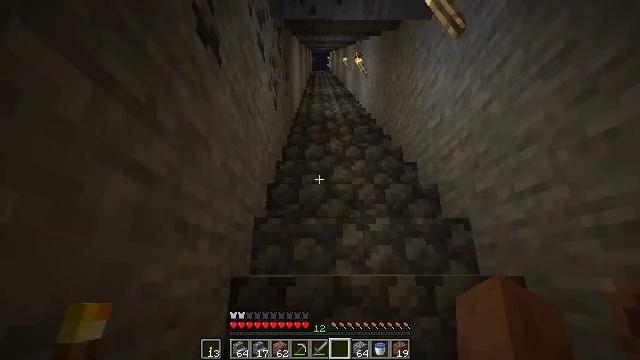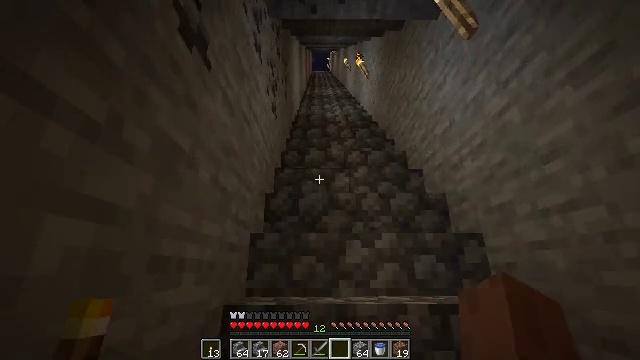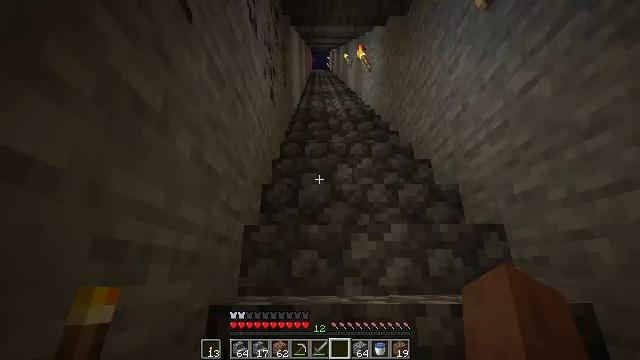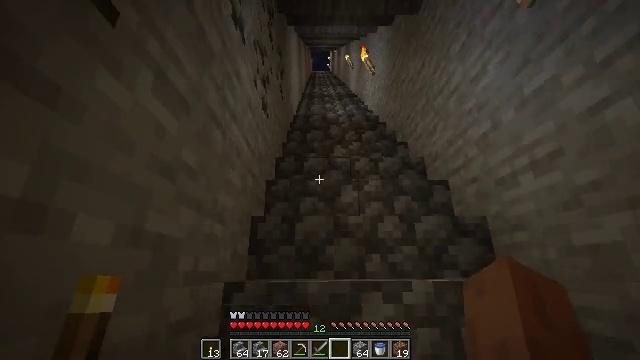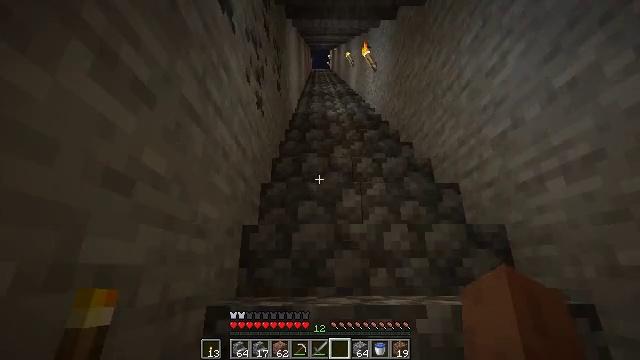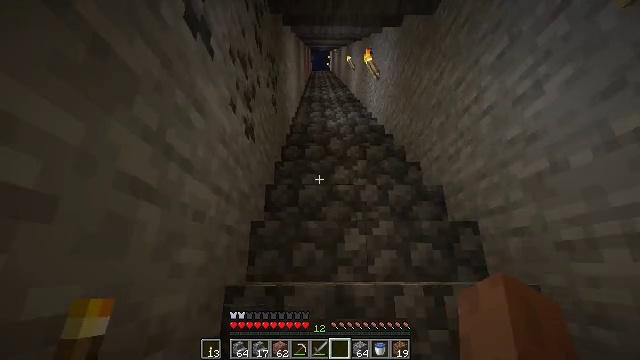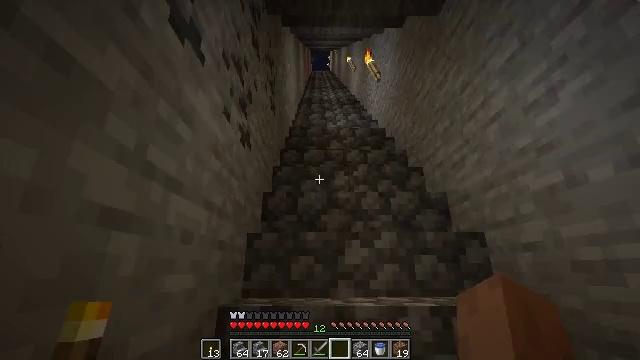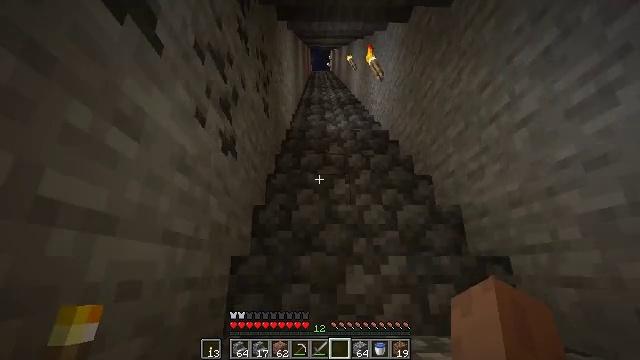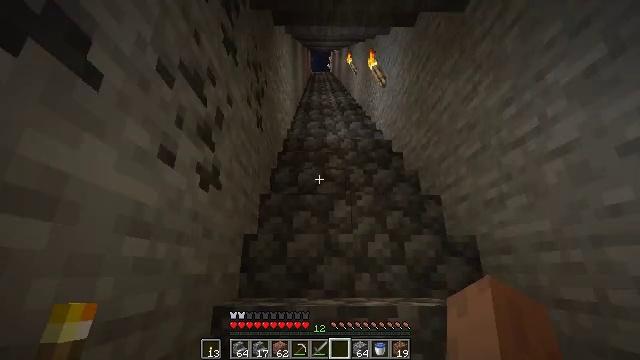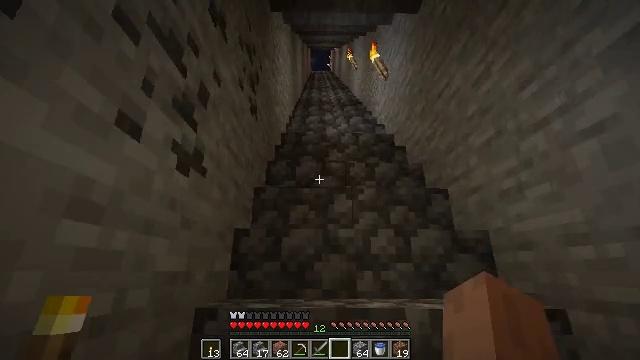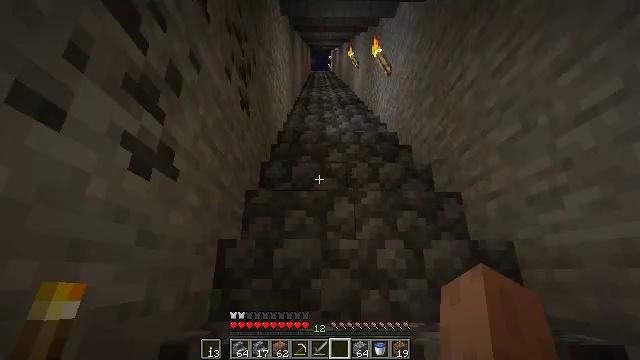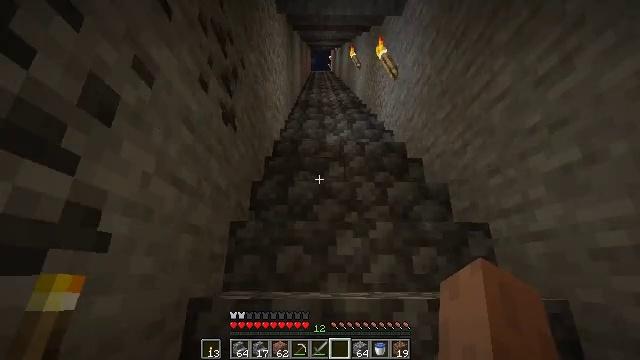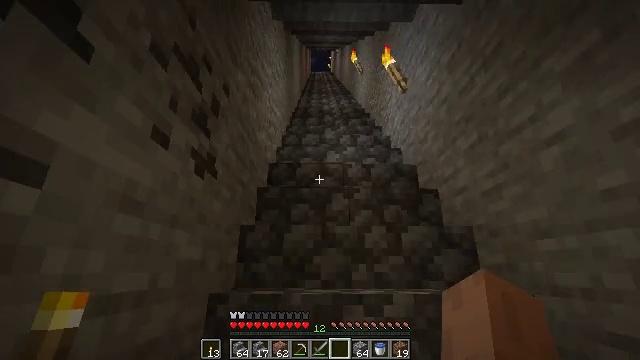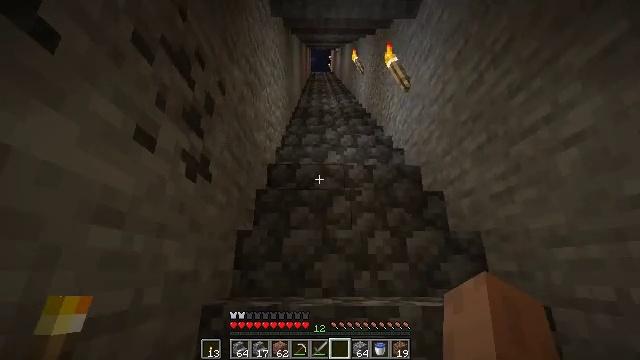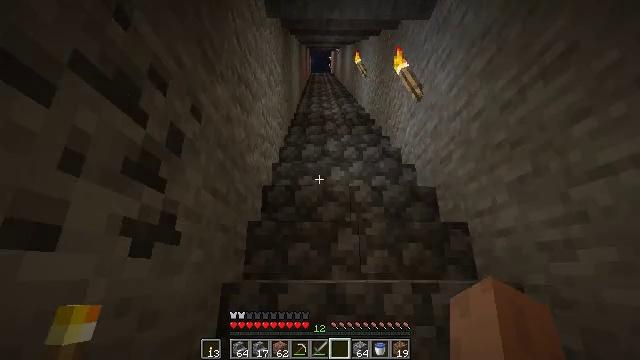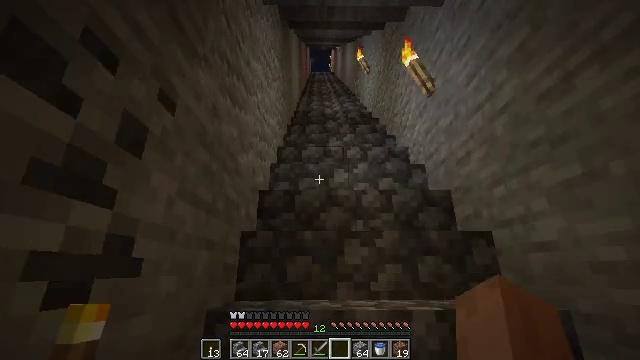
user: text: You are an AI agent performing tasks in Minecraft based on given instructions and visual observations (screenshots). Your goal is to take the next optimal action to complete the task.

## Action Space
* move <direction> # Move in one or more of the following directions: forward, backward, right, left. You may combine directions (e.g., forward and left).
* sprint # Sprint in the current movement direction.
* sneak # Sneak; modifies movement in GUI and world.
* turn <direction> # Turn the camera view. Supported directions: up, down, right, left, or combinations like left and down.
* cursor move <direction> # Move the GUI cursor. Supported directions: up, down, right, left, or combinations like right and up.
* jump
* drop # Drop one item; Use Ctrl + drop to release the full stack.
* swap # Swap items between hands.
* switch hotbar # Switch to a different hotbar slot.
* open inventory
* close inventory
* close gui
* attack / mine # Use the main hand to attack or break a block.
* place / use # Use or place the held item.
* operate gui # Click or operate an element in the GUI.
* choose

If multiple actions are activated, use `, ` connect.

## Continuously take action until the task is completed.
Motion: motion action
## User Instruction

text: Attack the iron door to collect it.
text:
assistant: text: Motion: move forward, attack / mine
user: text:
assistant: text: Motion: move forward, attack / mine
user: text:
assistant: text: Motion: move forward, attack / mine
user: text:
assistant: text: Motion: move forward, attack / mine
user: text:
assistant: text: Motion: move forward, attack / mine
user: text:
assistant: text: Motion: move forward, attack / mine
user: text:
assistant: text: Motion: move forward, attack / mine
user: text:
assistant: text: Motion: move forward, attack / mine
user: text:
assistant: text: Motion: move forward, attack / mine
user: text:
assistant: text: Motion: move forward, attack / mine
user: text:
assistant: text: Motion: move forward, attack / mine
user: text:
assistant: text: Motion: move forward, attack / mine
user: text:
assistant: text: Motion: move forward, attack / mine
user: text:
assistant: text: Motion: move forward, attack / mine
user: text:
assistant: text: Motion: move forward, attack / mine
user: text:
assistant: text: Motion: move forward, attack / mine
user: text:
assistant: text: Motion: move forward, attack / mine
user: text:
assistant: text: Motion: move forward, attack / mine
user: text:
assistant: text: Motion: move forward, attack / mine
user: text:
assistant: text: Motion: move forward, attack / mine
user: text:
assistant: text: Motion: move forward, attack / mine
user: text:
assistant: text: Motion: move forward, turn up, attack / mine
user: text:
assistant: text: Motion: move forward, turn right and up, attack / mine
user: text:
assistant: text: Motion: move forward, attack / mine
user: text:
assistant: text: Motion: move forward, attack / mine
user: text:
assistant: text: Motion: move forward, attack / mine
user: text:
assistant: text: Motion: move forward, attack / mine
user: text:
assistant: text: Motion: move forward, attack / mine
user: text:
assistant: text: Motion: move forward, attack / mine
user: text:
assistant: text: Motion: move forward, attack / mine